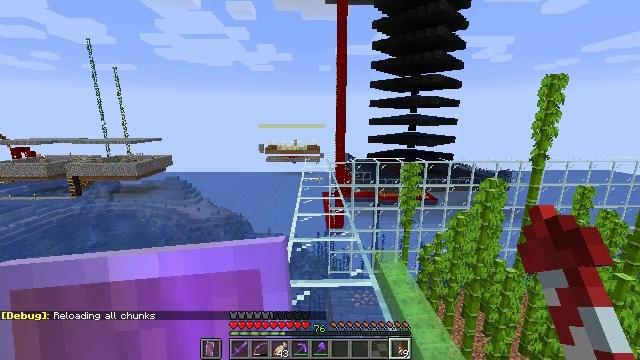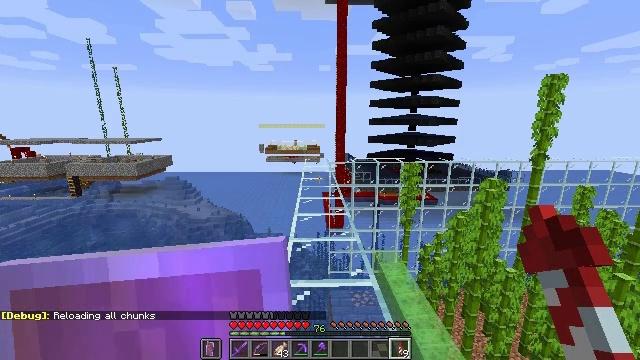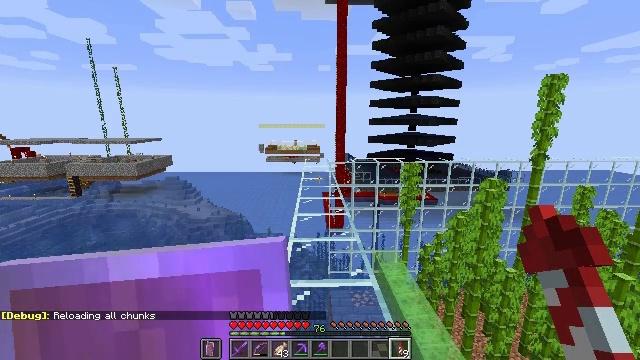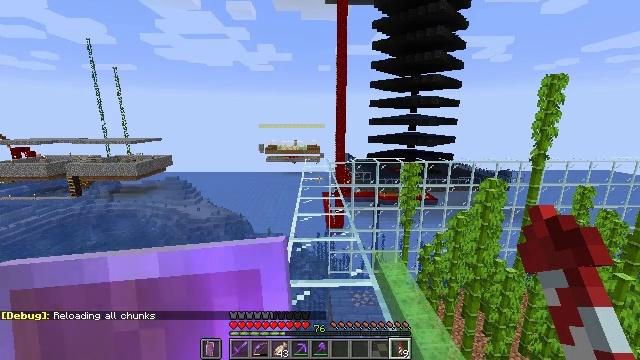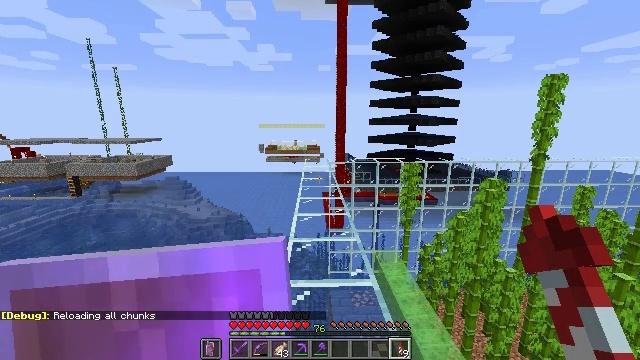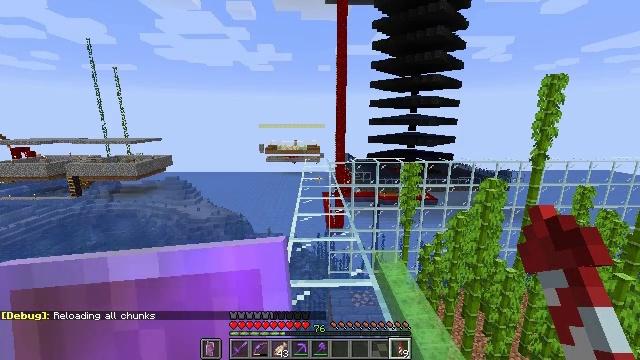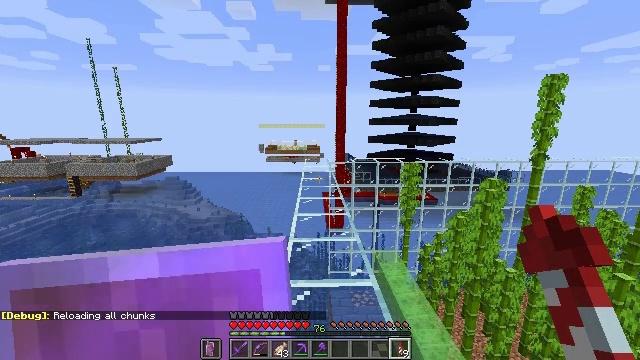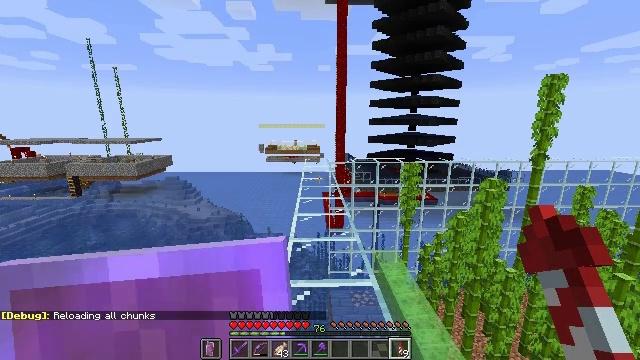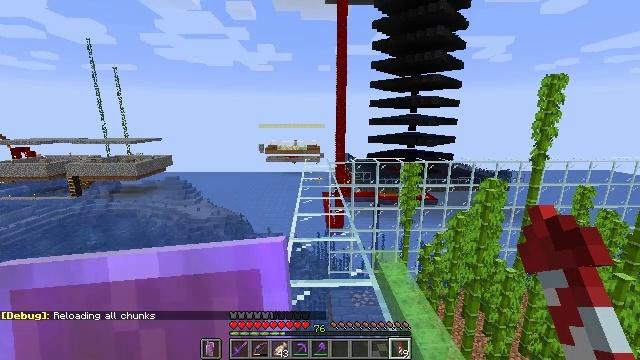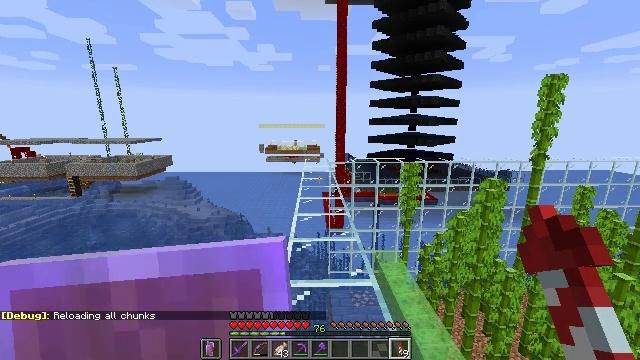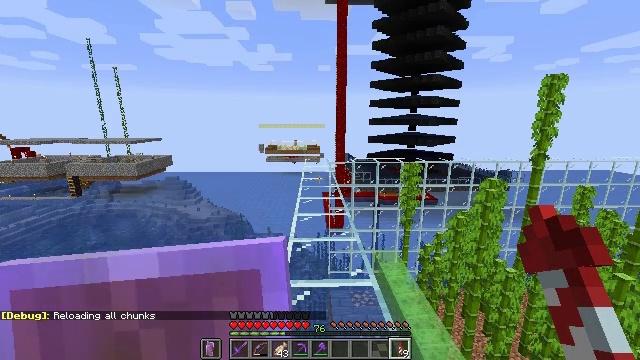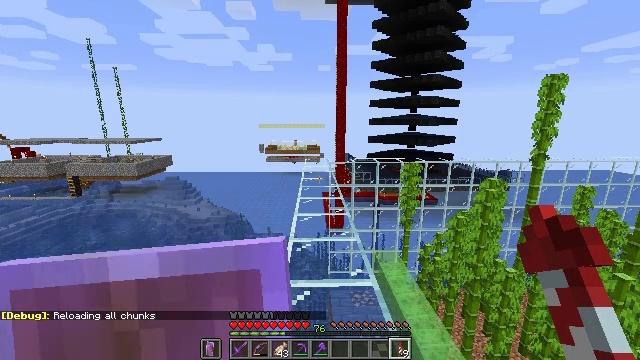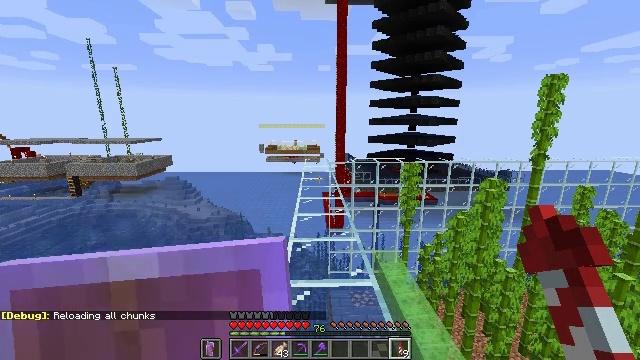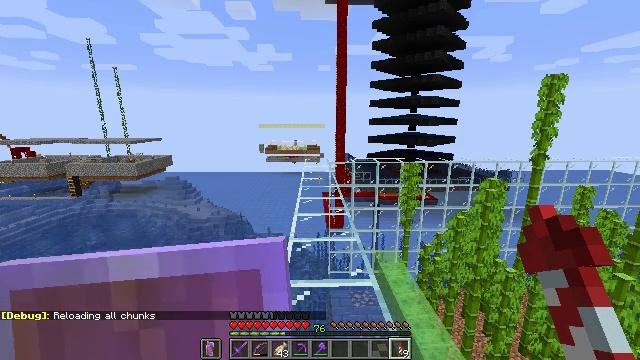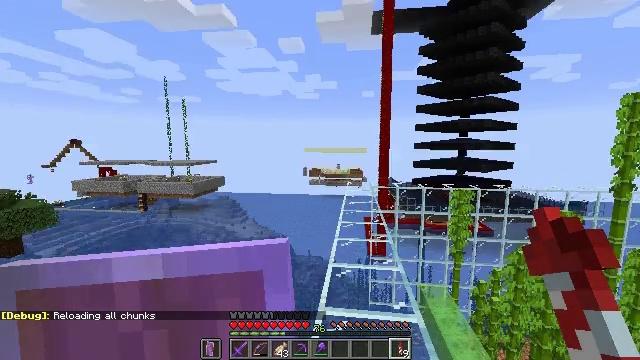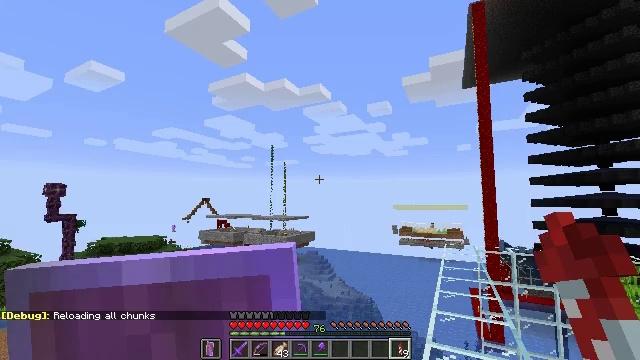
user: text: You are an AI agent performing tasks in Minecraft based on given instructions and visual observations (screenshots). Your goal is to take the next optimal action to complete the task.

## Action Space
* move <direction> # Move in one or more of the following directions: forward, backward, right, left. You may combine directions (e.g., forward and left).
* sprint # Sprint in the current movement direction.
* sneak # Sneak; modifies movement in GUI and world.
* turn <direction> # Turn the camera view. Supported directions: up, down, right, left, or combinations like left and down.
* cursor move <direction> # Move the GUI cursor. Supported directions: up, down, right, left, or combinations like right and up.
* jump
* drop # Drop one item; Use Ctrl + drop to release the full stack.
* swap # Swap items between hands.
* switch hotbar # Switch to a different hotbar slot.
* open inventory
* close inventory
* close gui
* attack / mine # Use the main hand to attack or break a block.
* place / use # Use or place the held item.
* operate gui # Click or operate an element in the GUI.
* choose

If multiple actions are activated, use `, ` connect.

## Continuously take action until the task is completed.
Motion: motion action
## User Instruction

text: Gather jungle leaves from the tree.
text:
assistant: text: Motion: no_op
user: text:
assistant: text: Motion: no_op
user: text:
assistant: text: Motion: no_op
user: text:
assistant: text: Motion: no_op
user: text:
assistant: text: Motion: no_op
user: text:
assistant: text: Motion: no_op
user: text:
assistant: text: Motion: no_op
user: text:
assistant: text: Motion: no_op
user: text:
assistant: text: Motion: no_op
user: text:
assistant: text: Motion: no_op
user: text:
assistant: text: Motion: no_op
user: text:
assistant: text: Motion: no_op
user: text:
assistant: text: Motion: no_op
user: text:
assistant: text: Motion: turn left and up
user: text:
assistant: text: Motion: turn left and up
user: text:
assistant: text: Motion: no_op
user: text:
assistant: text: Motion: no_op
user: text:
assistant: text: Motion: no_op
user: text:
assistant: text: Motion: no_op
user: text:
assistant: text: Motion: no_op
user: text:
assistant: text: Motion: no_op
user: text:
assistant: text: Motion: turn left
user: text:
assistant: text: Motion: no_op
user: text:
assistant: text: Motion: no_op
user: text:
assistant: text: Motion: no_op
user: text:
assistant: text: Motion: no_op
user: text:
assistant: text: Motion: no_op
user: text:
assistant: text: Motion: no_op
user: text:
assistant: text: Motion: move left
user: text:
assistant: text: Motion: move left